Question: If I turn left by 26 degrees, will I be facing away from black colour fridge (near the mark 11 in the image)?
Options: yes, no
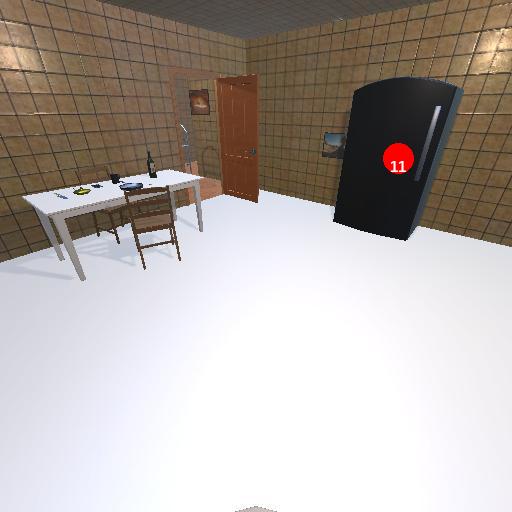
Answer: yes